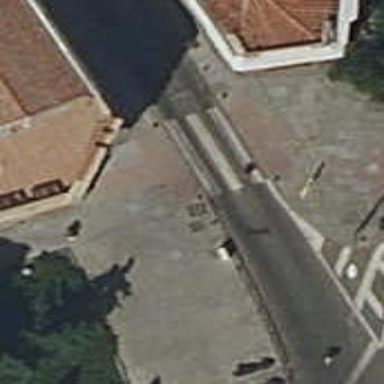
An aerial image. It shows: Crossing footway made of paving stones with zebra crossing.